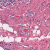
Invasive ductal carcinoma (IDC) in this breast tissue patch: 0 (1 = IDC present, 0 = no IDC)